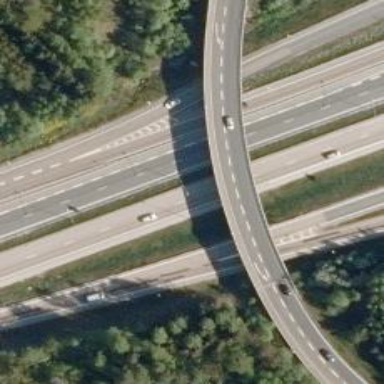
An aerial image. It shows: Asphalt motorway.